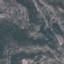
Label: HerbaceousVegetation